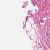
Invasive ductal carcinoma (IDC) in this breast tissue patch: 0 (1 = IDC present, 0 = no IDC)